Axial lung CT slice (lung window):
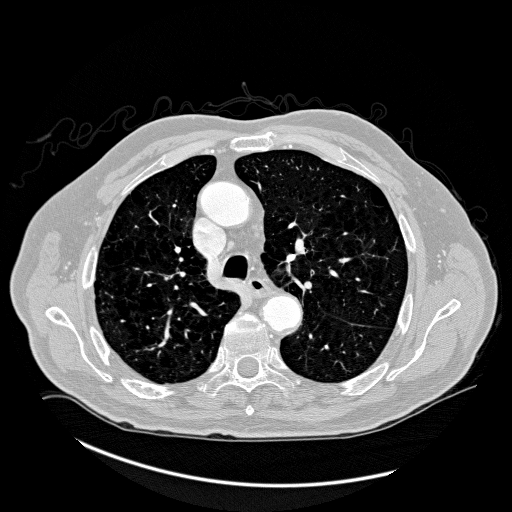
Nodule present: no